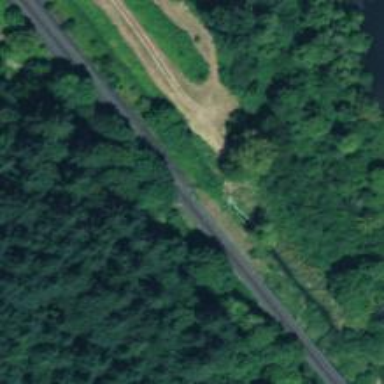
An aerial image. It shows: Railway bridge.